Field crop: maize
Growth stage: 1
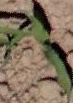
Species: maize